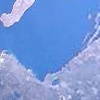
Label: water